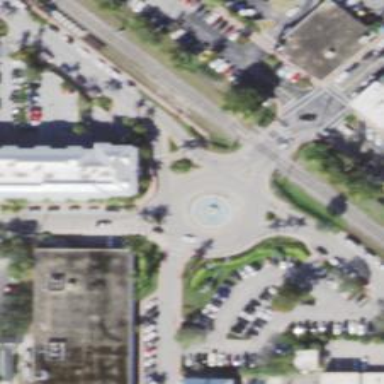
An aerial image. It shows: Tertiary road made of asphalt leading to roundabout junction.